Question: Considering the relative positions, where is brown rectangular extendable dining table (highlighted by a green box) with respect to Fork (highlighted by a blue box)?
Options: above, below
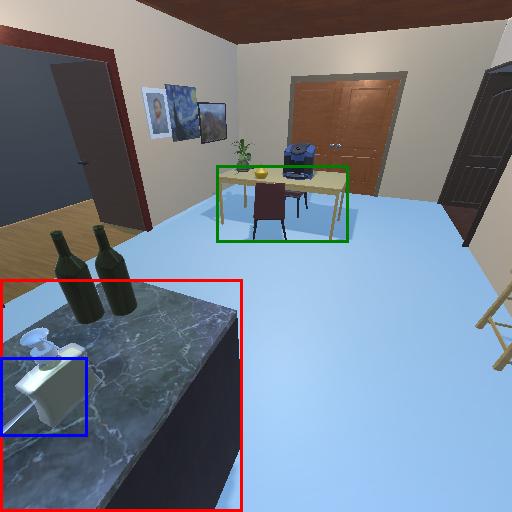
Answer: above